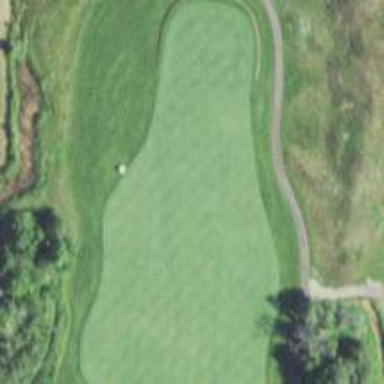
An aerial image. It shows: View of golf hole.